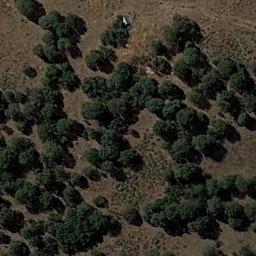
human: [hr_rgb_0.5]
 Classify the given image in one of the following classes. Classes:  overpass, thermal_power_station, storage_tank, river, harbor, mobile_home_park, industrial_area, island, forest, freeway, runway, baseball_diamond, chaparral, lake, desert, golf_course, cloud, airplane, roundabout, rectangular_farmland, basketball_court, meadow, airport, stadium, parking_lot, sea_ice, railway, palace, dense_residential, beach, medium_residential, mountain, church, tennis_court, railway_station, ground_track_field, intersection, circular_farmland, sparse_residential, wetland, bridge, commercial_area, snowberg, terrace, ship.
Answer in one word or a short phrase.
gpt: chaparral